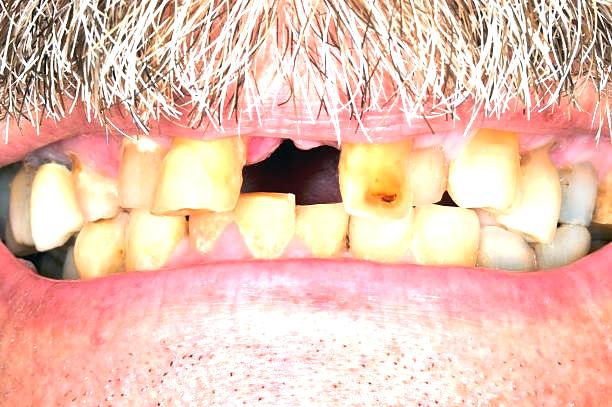
Condition: Calculus